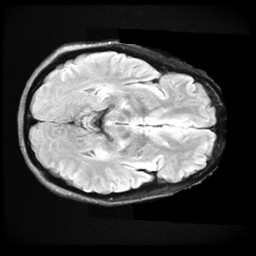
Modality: FLAIR
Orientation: axial
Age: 42
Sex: female
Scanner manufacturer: ge
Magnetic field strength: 3 T
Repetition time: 11 s
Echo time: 0.1497 s